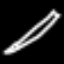
Label: pencil